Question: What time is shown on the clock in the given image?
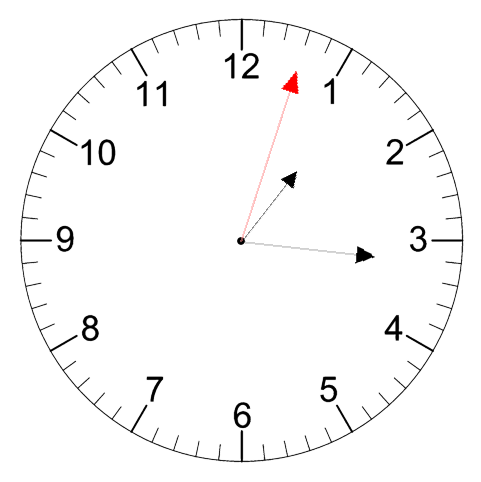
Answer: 01:16:03